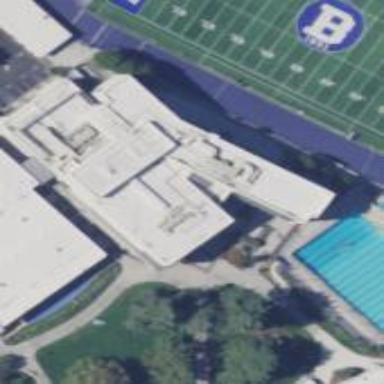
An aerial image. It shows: Arts center within school building.